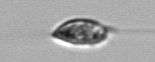
Label: Prorocentrum_triestinum